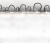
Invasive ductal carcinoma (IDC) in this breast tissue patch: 0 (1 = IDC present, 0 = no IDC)